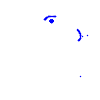
Particle: proton